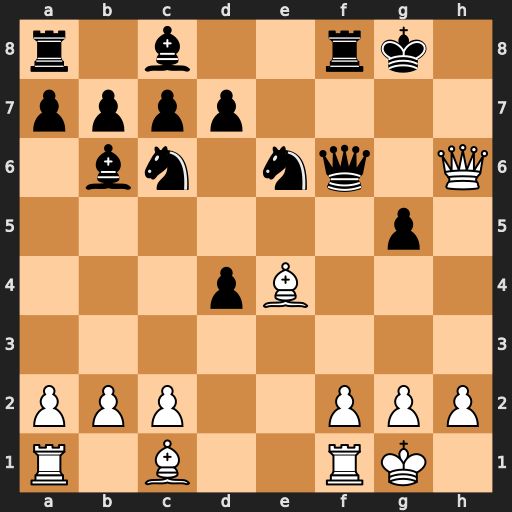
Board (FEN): r1b2rk1/pppp4/1bn1nq1Q/6p1/3pB3/8/PPP2PPP/R1B2RK1
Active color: w
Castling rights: -
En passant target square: -
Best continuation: Qh7#